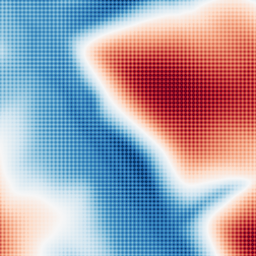
Category: multiscale
Decomposition family: dog
Decomposition parameters: sigma_low: 5
sigma_high: 100
Upsampling method: sinc_hamming
Upsampling parameters: scale: 4
kernel_size: 4
Upsampling scale: 4